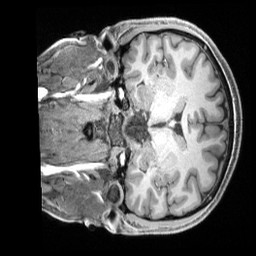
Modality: T1w
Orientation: coronal
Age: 26
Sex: male
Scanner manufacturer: siemens
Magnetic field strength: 3 T
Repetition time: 2.4 s
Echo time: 0.00222 s